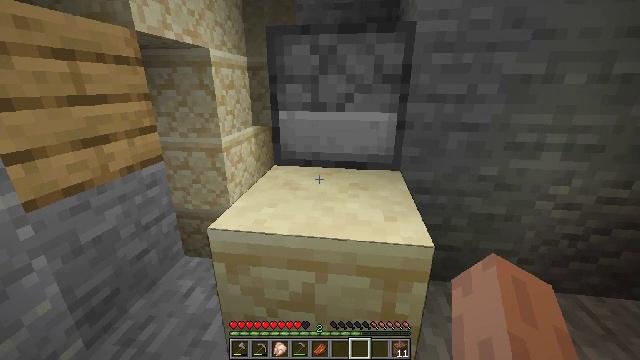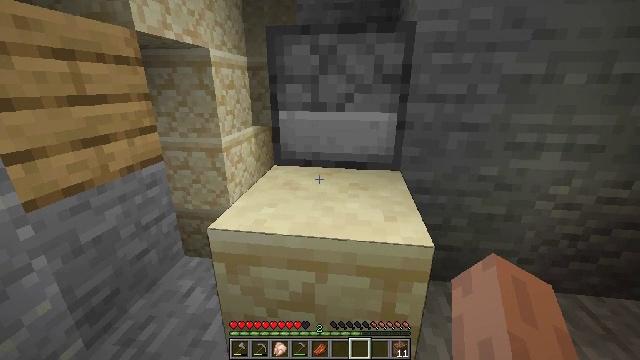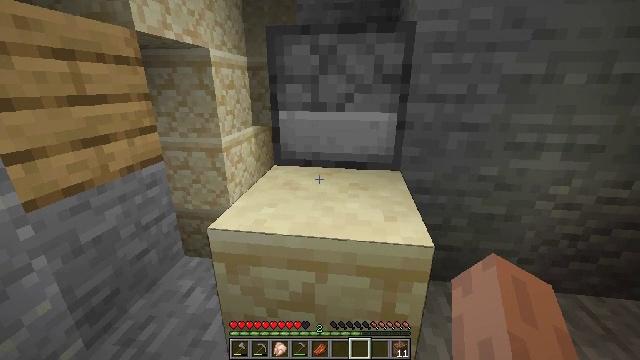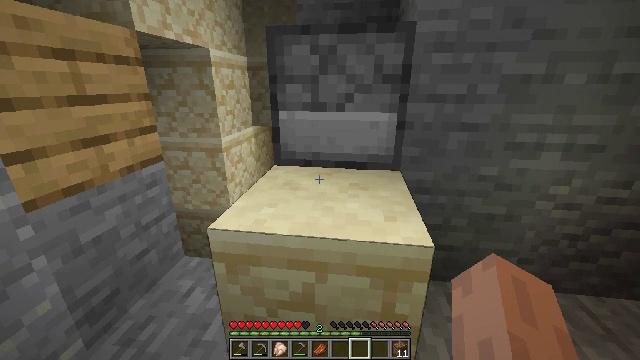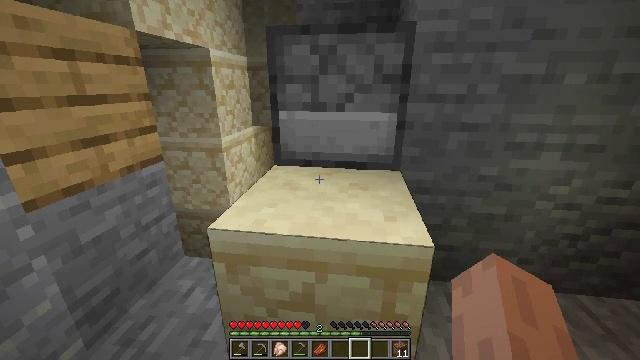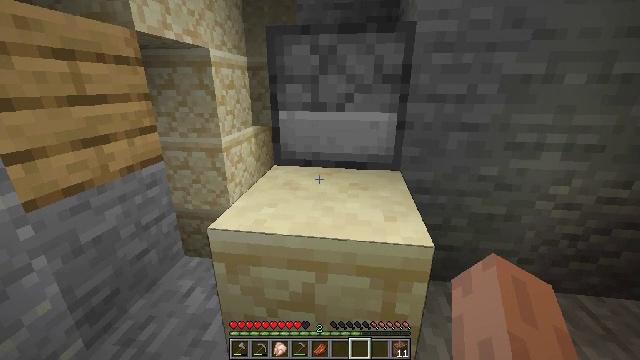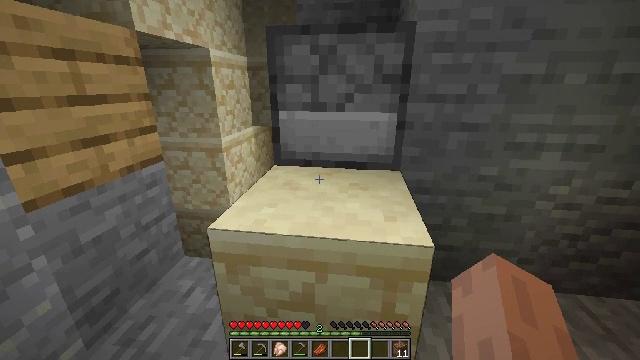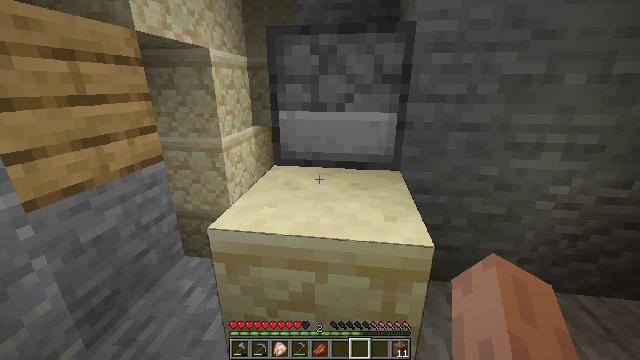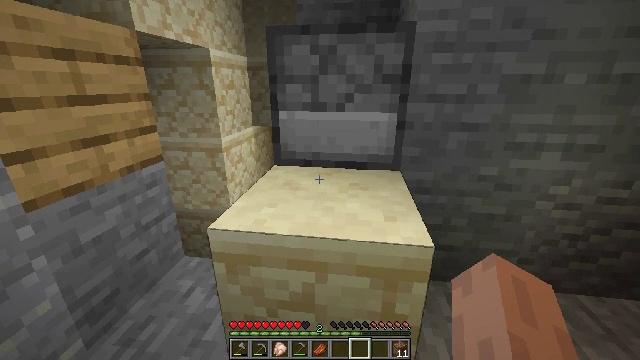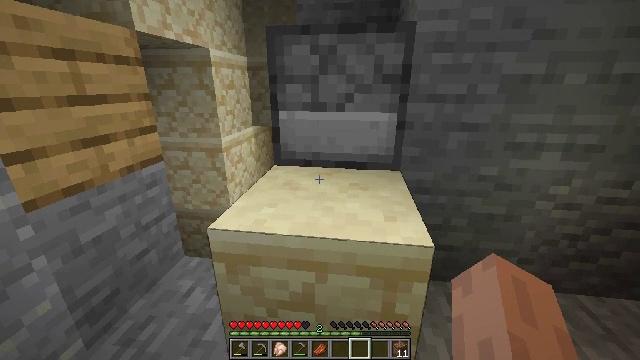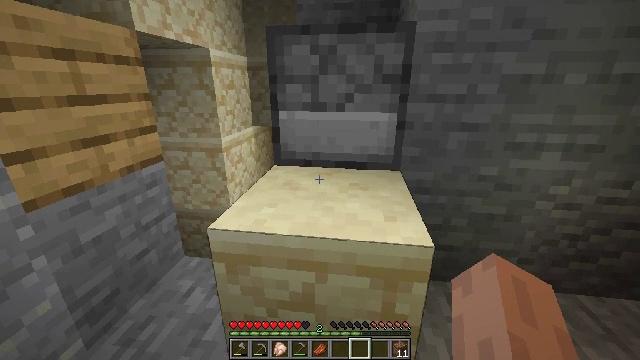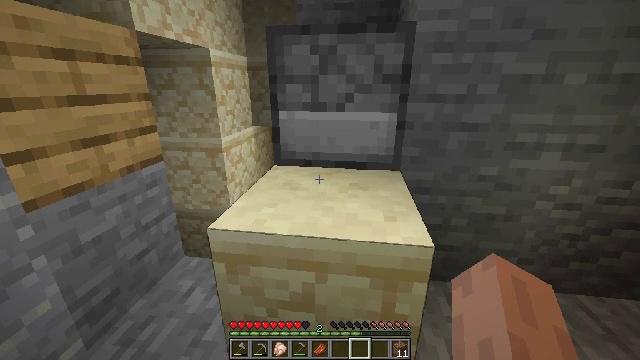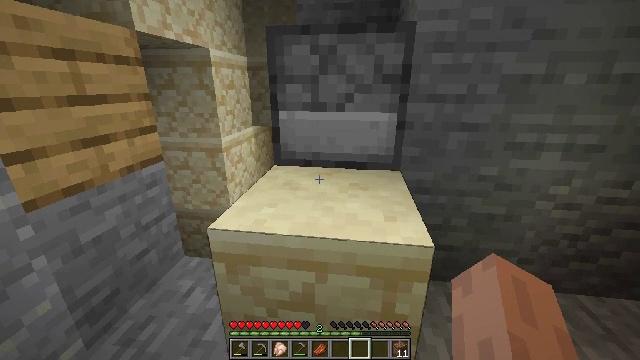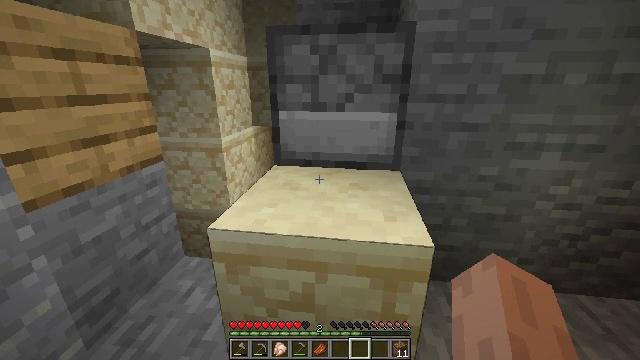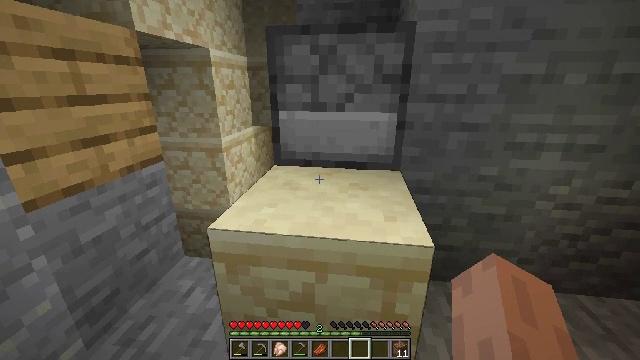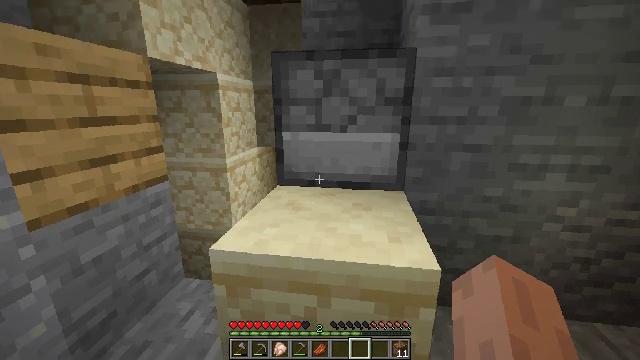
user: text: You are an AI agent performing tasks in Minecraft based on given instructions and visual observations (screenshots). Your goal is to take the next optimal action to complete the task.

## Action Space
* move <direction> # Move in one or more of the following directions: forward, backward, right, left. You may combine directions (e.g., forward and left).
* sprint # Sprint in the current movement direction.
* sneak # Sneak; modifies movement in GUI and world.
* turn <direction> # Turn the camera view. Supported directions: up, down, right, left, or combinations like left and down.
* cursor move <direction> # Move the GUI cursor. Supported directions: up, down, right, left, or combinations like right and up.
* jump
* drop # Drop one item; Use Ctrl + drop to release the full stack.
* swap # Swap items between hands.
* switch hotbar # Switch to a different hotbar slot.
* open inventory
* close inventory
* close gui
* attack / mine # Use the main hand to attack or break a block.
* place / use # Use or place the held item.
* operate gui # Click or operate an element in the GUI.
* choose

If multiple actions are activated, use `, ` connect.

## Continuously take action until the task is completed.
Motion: motion action
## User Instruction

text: craft item air
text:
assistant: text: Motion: no_op
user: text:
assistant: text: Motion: no_op
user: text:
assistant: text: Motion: no_op
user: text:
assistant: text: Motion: no_op
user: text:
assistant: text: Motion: no_op
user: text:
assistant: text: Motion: no_op
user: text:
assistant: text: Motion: no_op
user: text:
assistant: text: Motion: no_op
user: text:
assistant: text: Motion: no_op
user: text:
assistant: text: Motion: no_op
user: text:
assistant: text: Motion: no_op
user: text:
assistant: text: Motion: no_op
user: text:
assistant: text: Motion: no_op
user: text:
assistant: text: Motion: no_op
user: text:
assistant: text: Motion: turn up
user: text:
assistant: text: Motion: turn left and up
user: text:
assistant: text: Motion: turn left and up
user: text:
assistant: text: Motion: no_op
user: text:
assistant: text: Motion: no_op
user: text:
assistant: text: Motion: no_op
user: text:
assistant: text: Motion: turn up
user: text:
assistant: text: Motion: no_op
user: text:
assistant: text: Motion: turn up
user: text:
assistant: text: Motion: turn down
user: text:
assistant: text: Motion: turn right and down
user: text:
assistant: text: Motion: turn right and down
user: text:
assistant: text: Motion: no_op
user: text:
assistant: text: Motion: turn right
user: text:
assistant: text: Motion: no_op
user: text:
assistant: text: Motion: use / place